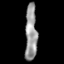
Tissue: skin
Cell type: Epithelial cells
Senescence score: 0.2859
Nuclear area (px): 651
Mean DAPI intensity: 153.106